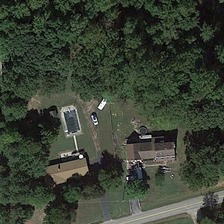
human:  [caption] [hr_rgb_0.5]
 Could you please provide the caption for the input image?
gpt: there are two houses with a swimming pool surrounded by woods and a straight road in front of them .

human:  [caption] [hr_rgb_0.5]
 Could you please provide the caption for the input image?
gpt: there are two houses near the road  behind which is a forest .

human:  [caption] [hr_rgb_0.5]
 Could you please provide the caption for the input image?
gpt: there are two houses near the road  behind which is a forest .

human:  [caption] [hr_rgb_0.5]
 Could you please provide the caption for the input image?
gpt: there are two houses near the road  behind which is a forest .

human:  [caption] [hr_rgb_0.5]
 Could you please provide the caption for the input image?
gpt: two buildings near a road are surrounded by many green trees .